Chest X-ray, PA view. Patient: 24 years old, sex M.
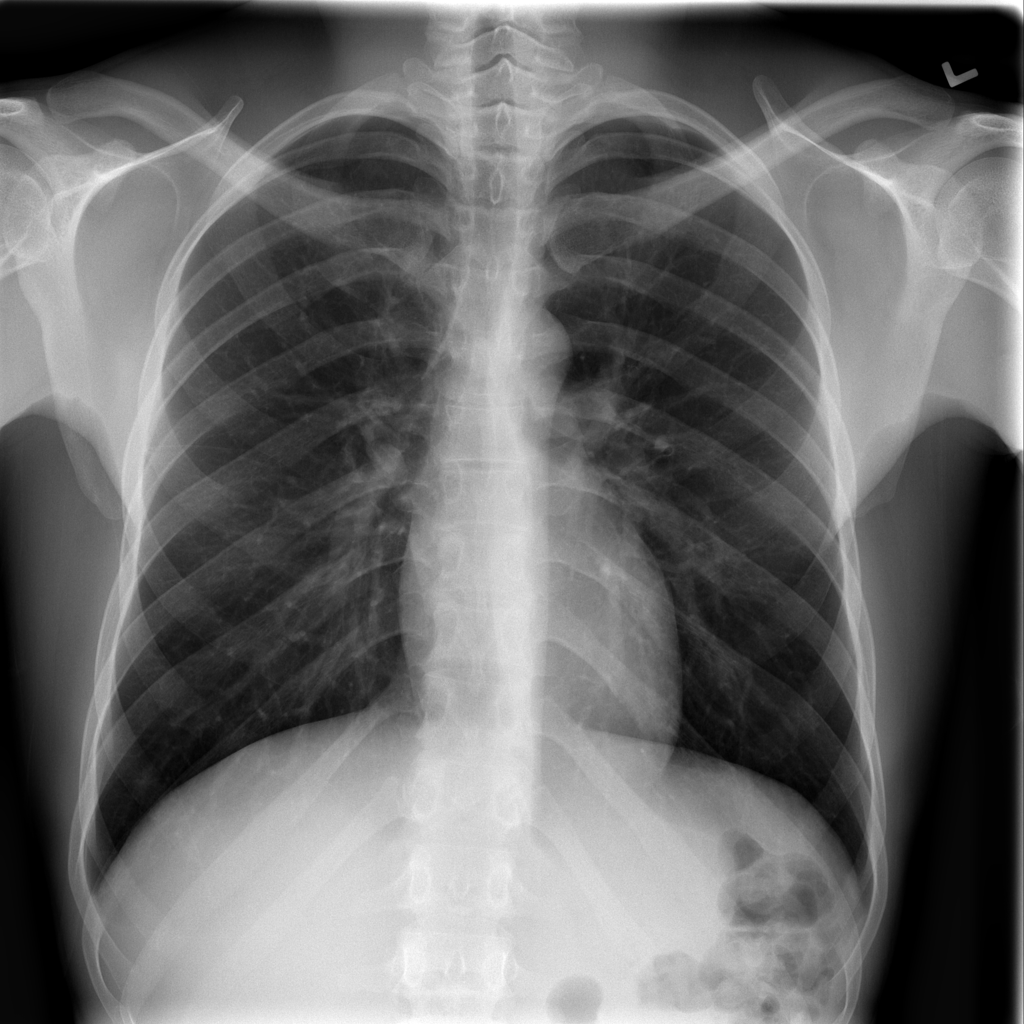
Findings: No Finding